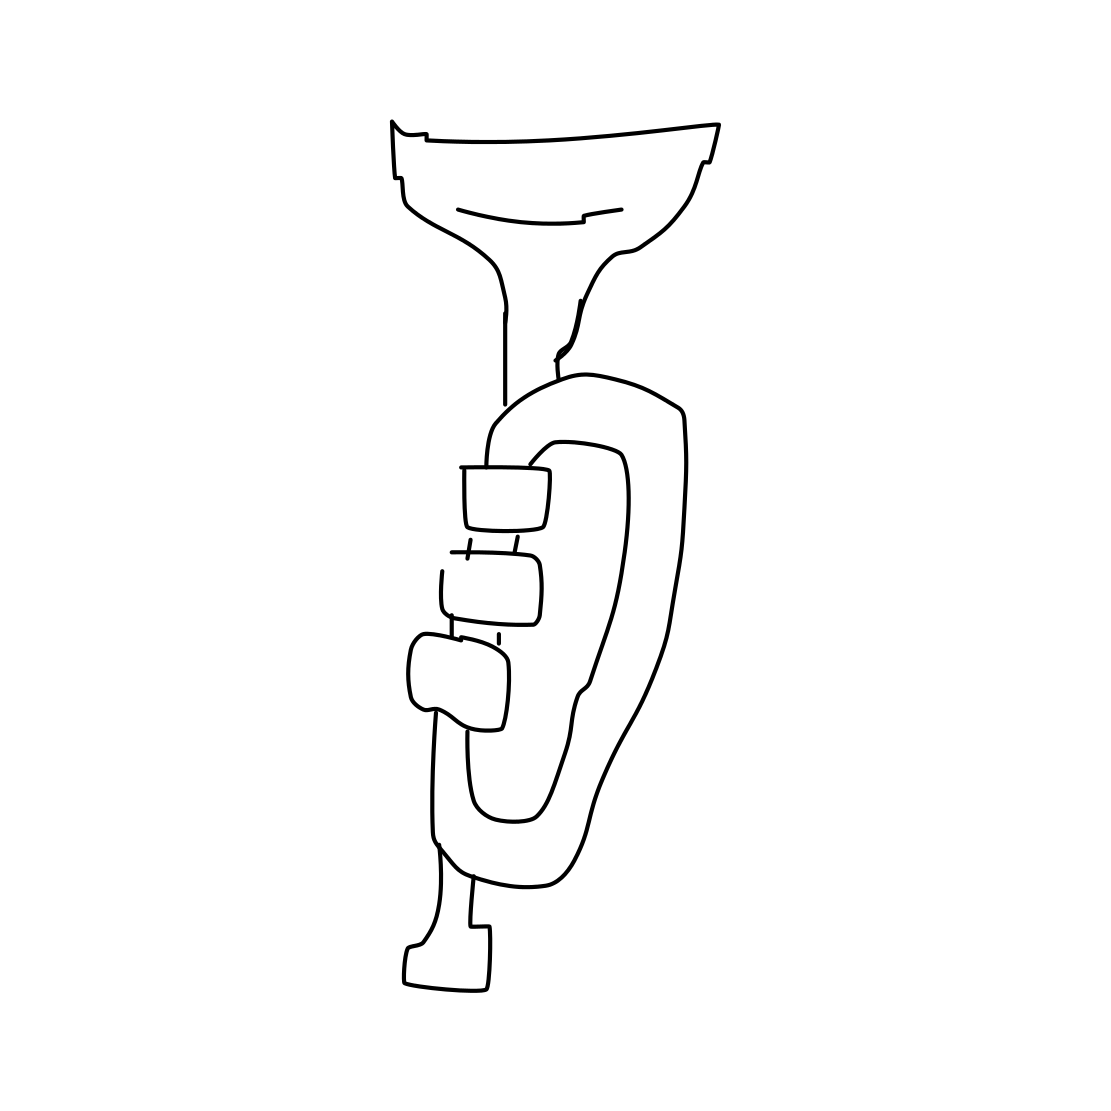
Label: trumpet